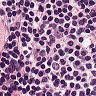
Metastatic tissue present: no